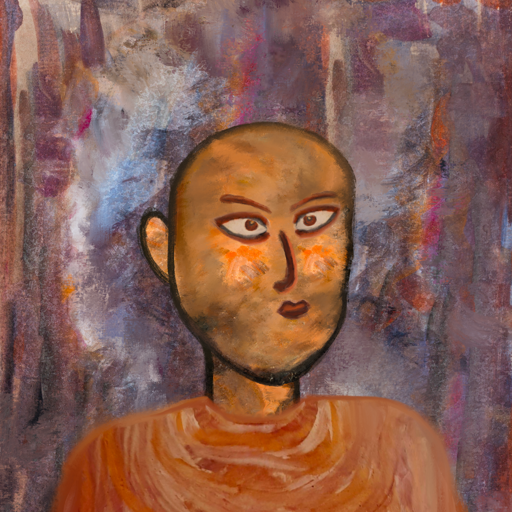
Background: Hypocrite, Head And Neck Side: Gypsy_Queen, Face Side: Roy_Bahadur, Bust: Pious_Lady, Hair Side: Blank, Head Accessory: Blank, Second Necklace: Blank, Necklace: Blank, Baby: Blank